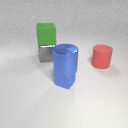
small blue metal cube to the right of large gray metal cube